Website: lowes
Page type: billing-address
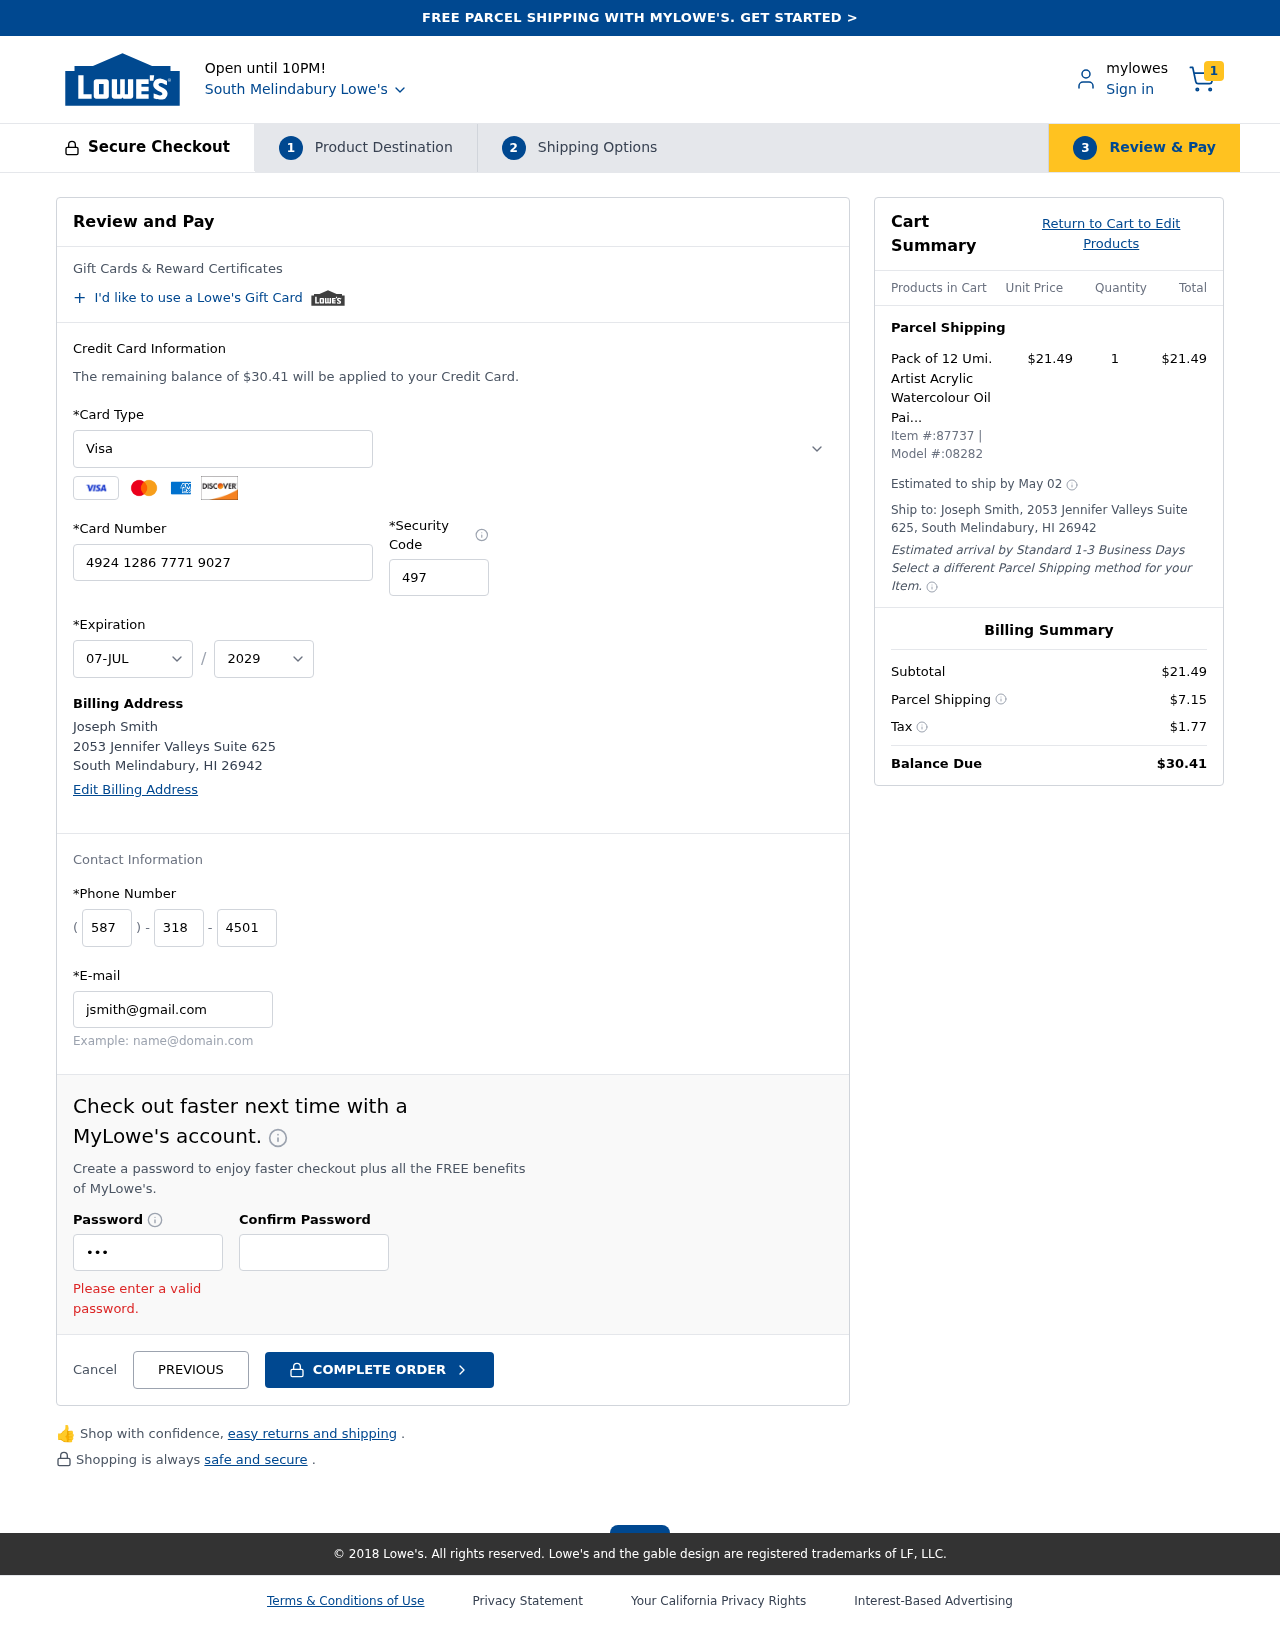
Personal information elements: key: PII_CARD_CVV
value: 497
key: PII_CARD_EXPIRY_MONTH
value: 07
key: PII_CARD_EXPIRY_YEAR
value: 29
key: PII_CARD_NUMBER
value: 4924 1286 7771 9027
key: PII_CARD_TYPE
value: Visa
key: PII_CITY
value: South Melindabury
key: PII_CITY_STATE_ZIP
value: South Melindabury, HI 26942
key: PII_EMAIL
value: jsmith@gmail.com
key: PII_FULLNAME
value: Joseph Smith
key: PII_PHONE_AREA
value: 587
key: PII_PHONE_PREFIX
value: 318
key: PII_PHONE_SUFFIX
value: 4501
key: PII_STREET
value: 2053 Jennifer Valleys Suite 625
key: PII_FULLNAME2
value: Joseph Smith
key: PII_STREET2
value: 2053 Jennifer Valleys Suite 625
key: PII_CITY_STATE_ZIP2
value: South Melindabury, HI 26942
Product elements: key: PRODUCT1_NAME
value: Pack of 12 Umi. Artist Acrylic Watercolour Oil Painting Brush Set with Palette
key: PRODUCT1_PRICE
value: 21.49
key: PRODUCT1_QUANTITY
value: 1
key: PRODUCT_ITEM_NUMBER
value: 87737
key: PRODUCT_MODEL_NUMBER
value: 08282
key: PRODUCT1_LINE_TOTAL
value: $21.49
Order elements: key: ORDER_NUM_ITEMS
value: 1
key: ORDER_TOTAL
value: $30.41
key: ORDER_SHIPPING_DATE
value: May 02
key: ORDER_SUBTOTAL
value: $21.49
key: ORDER_SHIPPING_COST
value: $7.15
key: ORDER_TAX
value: $1.77